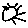
Label: sun